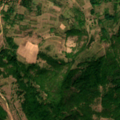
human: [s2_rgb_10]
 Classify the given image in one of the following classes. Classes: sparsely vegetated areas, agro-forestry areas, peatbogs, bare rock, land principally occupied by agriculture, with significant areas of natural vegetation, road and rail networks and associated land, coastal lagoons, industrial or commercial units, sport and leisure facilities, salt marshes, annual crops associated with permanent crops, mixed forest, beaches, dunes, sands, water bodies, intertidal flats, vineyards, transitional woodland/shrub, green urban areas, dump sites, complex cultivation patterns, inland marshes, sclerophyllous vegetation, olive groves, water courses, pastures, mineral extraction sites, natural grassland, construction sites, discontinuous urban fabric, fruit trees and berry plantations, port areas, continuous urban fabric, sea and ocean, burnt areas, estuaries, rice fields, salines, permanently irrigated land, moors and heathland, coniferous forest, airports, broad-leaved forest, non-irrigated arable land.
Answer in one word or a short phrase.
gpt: complex cultivation patterns, land principally occupied by agriculture, with significant areas of natural vegetation, broad-leaved forest, natural grassland, transitional woodland/shrub